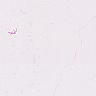
Metastatic tissue present: no